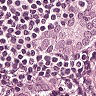
Metastatic tissue present: yes